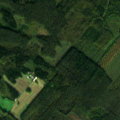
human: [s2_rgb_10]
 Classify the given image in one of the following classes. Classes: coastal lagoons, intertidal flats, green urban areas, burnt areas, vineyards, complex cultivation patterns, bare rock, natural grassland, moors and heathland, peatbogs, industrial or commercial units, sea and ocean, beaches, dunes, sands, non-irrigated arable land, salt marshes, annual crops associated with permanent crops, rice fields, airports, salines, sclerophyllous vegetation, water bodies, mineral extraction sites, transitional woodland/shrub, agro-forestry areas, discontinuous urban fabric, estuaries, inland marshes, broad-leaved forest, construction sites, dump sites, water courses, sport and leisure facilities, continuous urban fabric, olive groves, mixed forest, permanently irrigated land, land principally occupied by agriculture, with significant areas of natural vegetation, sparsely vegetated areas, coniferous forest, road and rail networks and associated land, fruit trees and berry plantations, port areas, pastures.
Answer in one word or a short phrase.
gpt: coniferous forest, mixed forest, transitional woodland/shrub